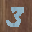
Label: 3